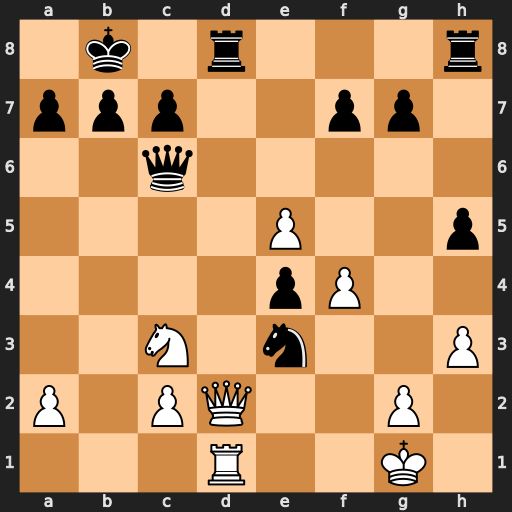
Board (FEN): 1k1r3r/ppp2pp1/2q5/4P2p/4pP2/2N1n2P/P1PQ2P1/3R2K1
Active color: w
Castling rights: -
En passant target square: -
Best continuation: Qxd8+ Rxd8 Rxd8#